Question:
How do I autofill the values in between?
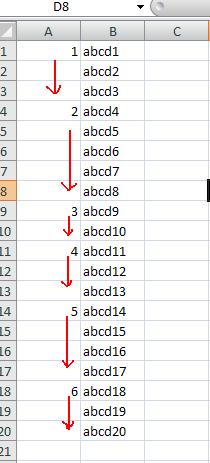
Answer: to end up with

use this 'VBA'
'''
Sub FillValues()
Dim c As Range
For Each c In Range("A1:A" & Range("B" & Rows.Count).End(xlUp).Row)
If IsEmpty(c) Then c = c.Offset(-1, 0)
Next c
End Sub
'''
hit + to open VBE, then right click in the 'Project Explorer' (+)
and 'Insert' " 'Module'
then + to 'View Macros' " select 'FillValues'
to get

use
'''
Sub FillValues()
Dim c As Range
For Each c In Range("A1:A" & Range("B" & Rows.Count).End(xlUp).Row)
If IsEmpty(c) Then c = c.Offset(-1, 0) +1
Next c
End Sub
'''